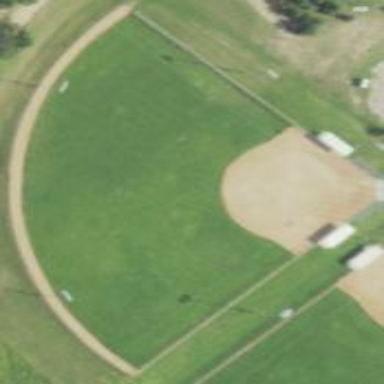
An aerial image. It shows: Baseball pitch for leisure land.